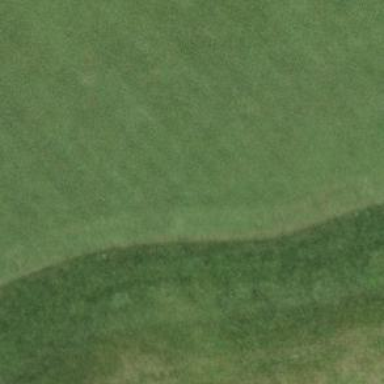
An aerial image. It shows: Golf hole.